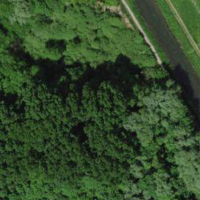
EUNIS habitat code: 41
Species observed at this site:
Mergus merganser